Question: <URL>
I am trying to use requirejs to inject a reference to the ACE editor javascript library.
The object which nests the ace reference returns just fine, but the ace property of that object is undefined. What am I missing in my setup?
Code is as follows.
I return an object using define. the define function declares a dependency on the ace library which is local (console shows me the ace.js resource loaded).
'''
define(["./libs/ace/ace"],function(ace){
return {
ref: ace,
msg: "alive"
}
'''
});
My data-main target for requirejs is my script.js file which is as follows...
'''
require(["js/testace"],function(testace){console.log(testace);});
'''
My file structure is as follows...

...And my console output is as follows
Object {ref: undefined, msg: "alive"}
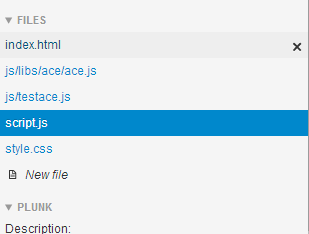
Answer: I got it by using this code:
Replace the '/static/ace', with 'lib/ace'.
'''
<!DOCTYPE html>
<html lang="en">
<head>
<title>ACE in Action</title>
<style type="text/css" media="screen">
#editor {
position: absolute;
top: 0;
right: 0;
bottom: 0;
left: 0;
}
</style>
</head>
<body>
<div id="editor">
function foo(items) {
var x = "All this is syntax highlighted";
return x;
}
</div>
<script type="text/javascript" src="/static/require.js"></script>
<script>
require.config({
baseUrl: window.location.protocol + "//" + window.location.host
+ window.location.pathname.split("/").slice(0, -1).join("/"),
paths: {
ace: "/static/ace"
}
});
require(["ace/ace"], function (ace) {
var editor = ace.edit("editor");
editor.setTheme("ace/theme/monokai");
editor.getSession().setMode("ace/mode/javascript");
});
</script>
</body>
</html>
'''
Source: <URL>
Checkout this page if you get some crazy errors: <URL>
Originally answered here: <URL>